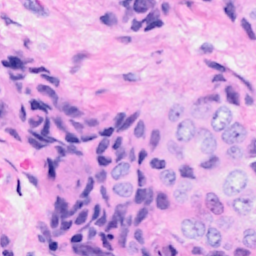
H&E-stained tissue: Breast